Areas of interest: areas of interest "Media Organization"
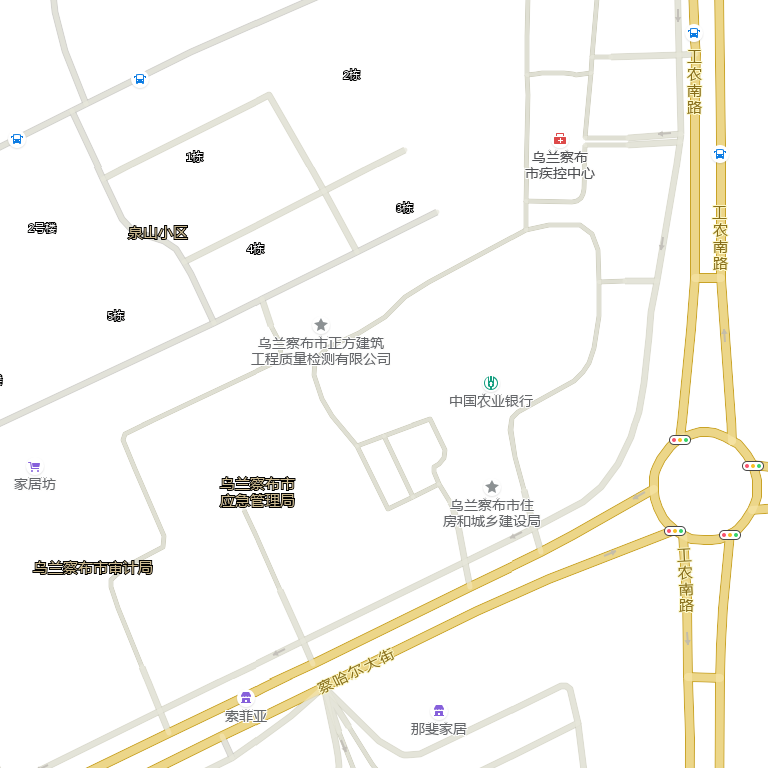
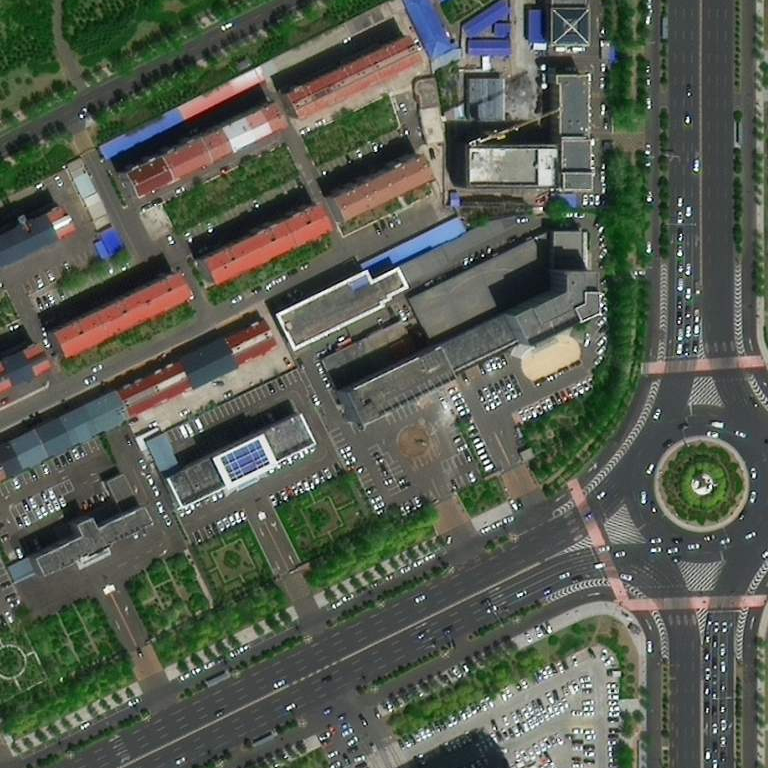